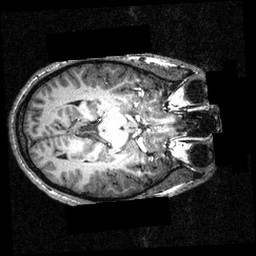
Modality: T1w
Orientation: axial
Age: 26
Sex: male
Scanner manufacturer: siemens
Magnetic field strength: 3.951 T
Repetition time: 1.5 s
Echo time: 0.00335 s